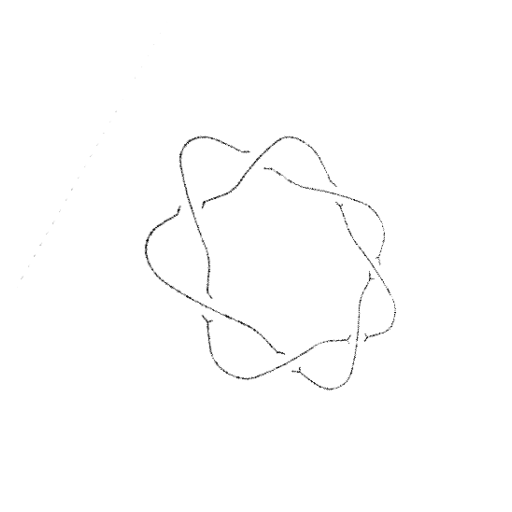
Crossing number: 7